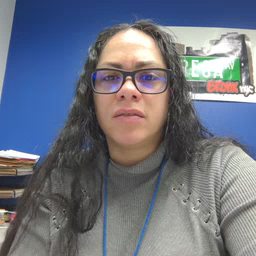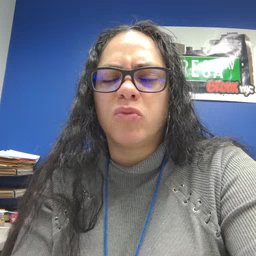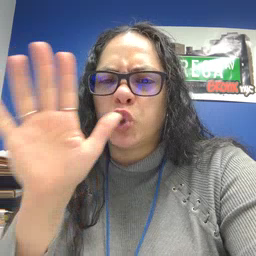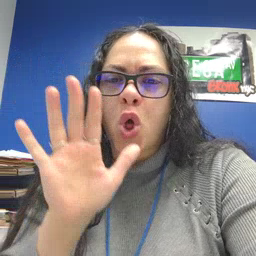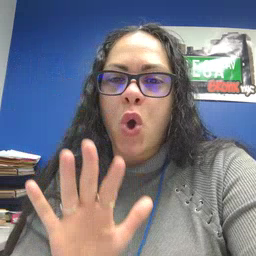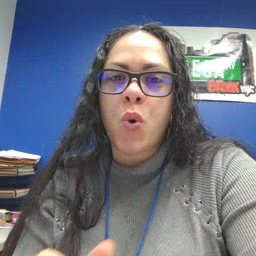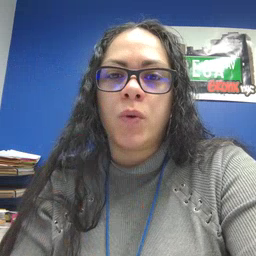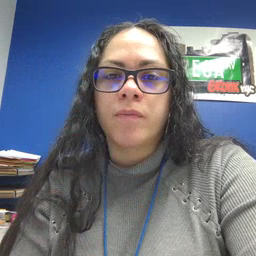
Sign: snow